Interaction volume radius: 10 \u00c5
Interaction volume height: 20 \u00c5
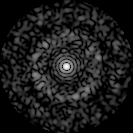
Disorder parameter: 0.8443